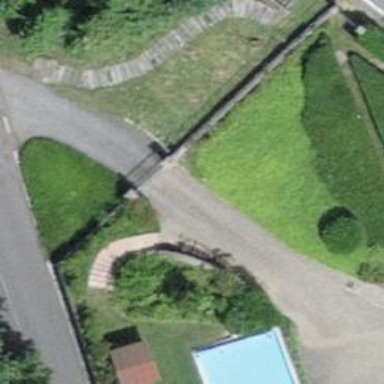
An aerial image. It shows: Gate.